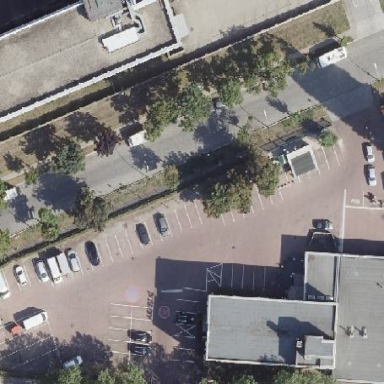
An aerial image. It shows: Commercial area with vehicle inspection facility.